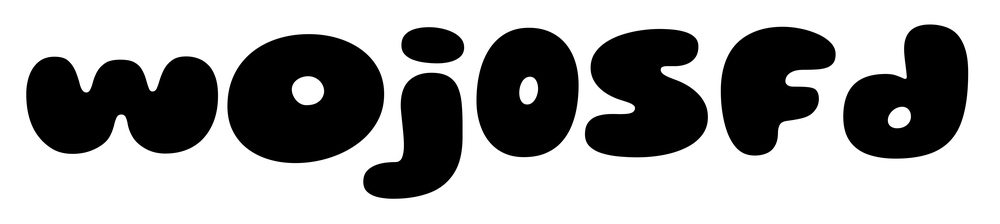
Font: Gluten_Black